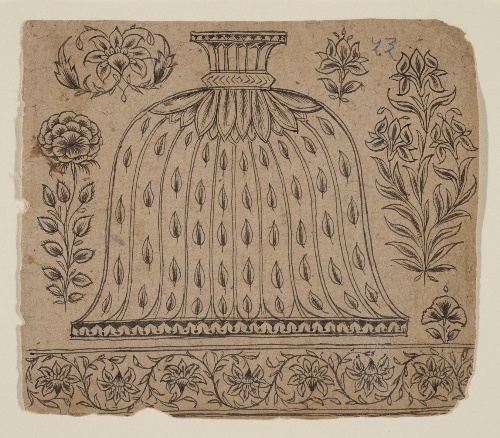
Date: late 19th century
Object type: Base design
Classification: Paintings
Medium: Ink and translucent watercolor on paper
Culture: India (Rajasthan)
Dimensions: Image (sight): 5 1/4 x 6 in. (13.3 x 15.2 cm)
Department: Asian Art
Credit line: Gift of Subhash Kapoor, in memory of his parents, Smt Shashi Kanta and Shree Parshotam Ram Kapoor, 2008
Accession year: 2008
Repository: Metropolitan Museum of Art, New York, NY
Tags: Hookah